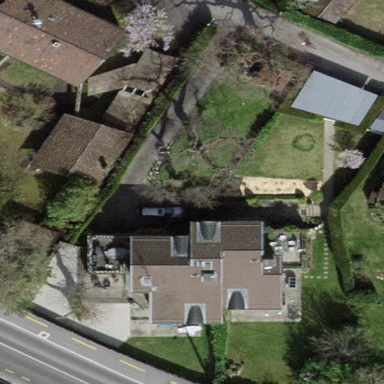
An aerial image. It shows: Garden enclosed by fence.